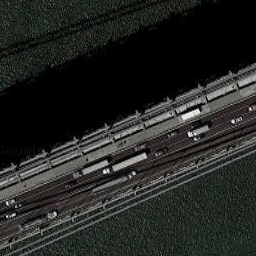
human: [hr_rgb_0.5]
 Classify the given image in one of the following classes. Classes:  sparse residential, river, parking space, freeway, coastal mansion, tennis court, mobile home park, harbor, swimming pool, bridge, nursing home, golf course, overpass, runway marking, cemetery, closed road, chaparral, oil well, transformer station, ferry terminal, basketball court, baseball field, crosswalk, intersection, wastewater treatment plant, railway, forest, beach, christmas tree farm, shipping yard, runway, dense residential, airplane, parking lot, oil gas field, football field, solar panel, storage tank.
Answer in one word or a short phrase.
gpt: bridge